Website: walmart
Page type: account-selection
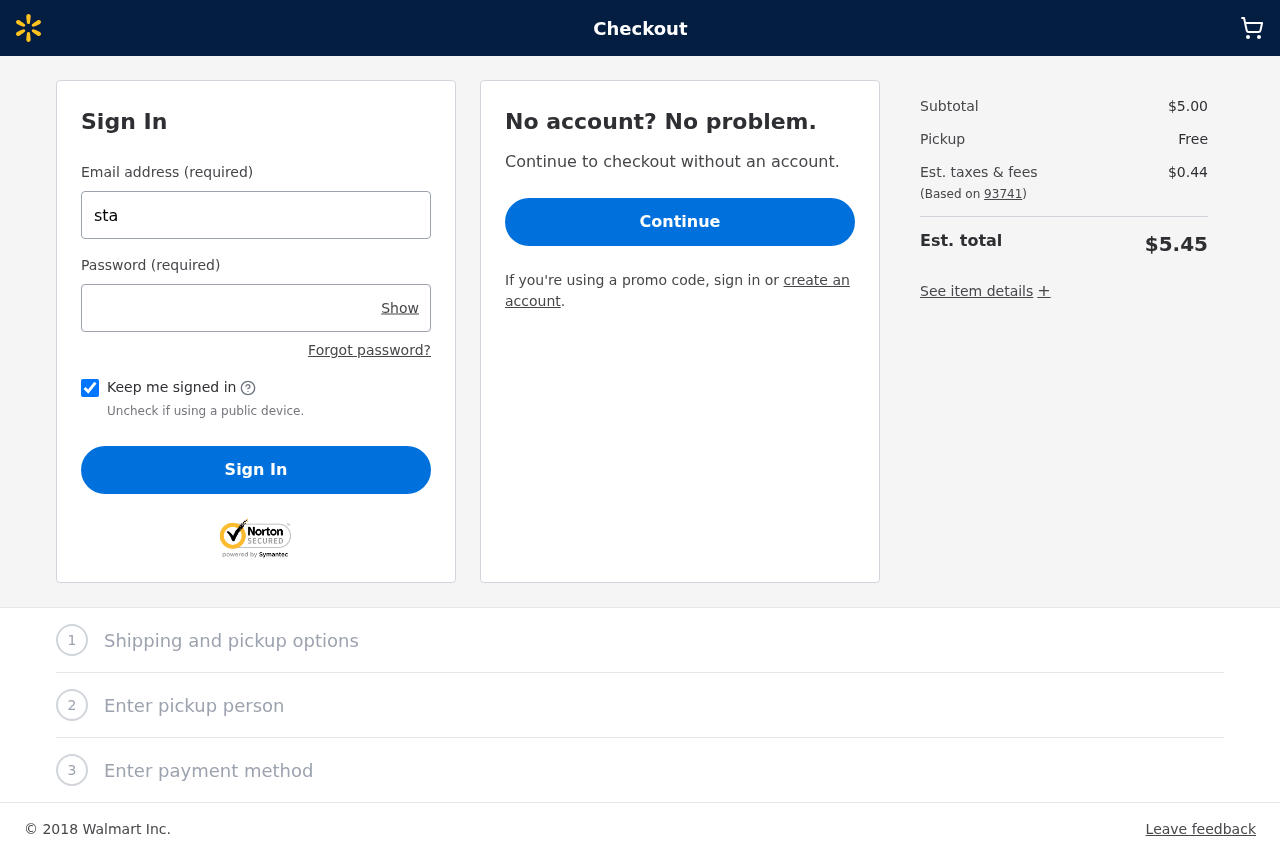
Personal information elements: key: PII_LOGIN_USERNAME
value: stacy3634
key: PII_POSTCODE
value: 93741
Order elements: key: ORDER_SUBTOTAL
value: $5.00
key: ORDER_TAX
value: $0.44
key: ORDER_TOTAL
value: $5.45